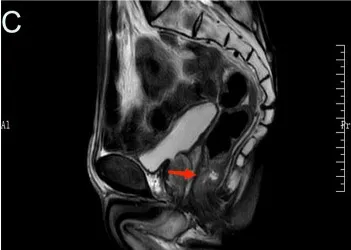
Radiological examination findings. MRI findings of a rectal mass in both sagittal.
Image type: radiology (mri)